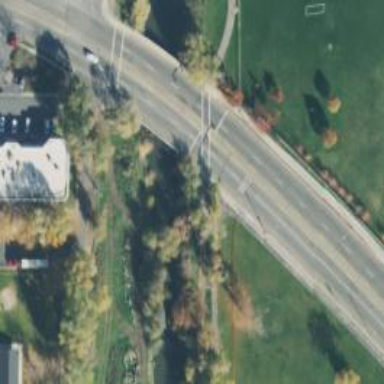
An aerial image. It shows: Path with asphalt surface. There is marked crossing for both pedestrians and cyclists.